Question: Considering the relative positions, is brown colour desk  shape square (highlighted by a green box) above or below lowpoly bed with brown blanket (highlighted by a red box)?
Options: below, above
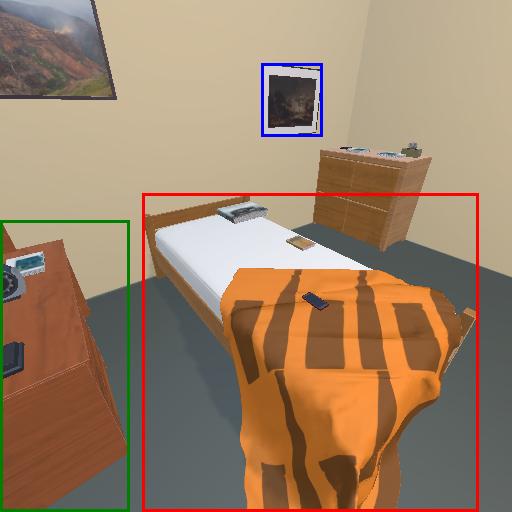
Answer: below